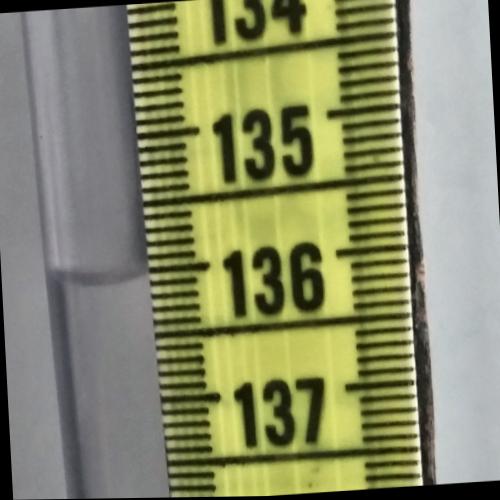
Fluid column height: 136.0 cm